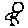
Label: bird